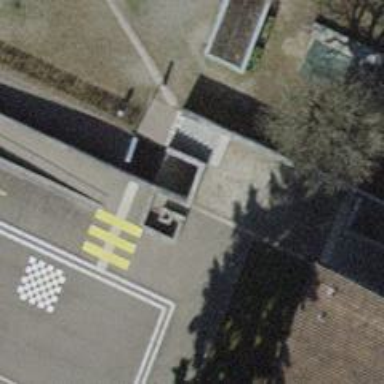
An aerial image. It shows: Concrete steps.